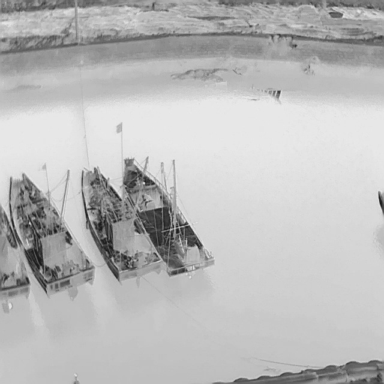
There are four bulk_carriers in the infrared image.